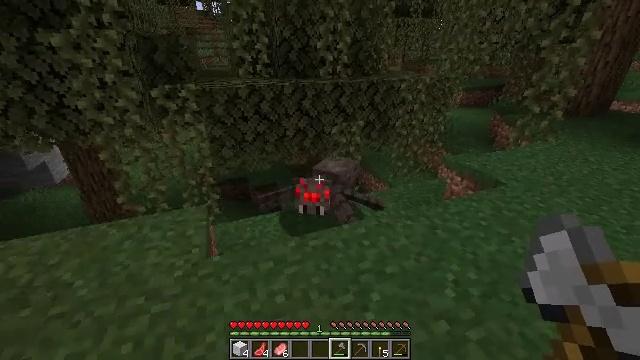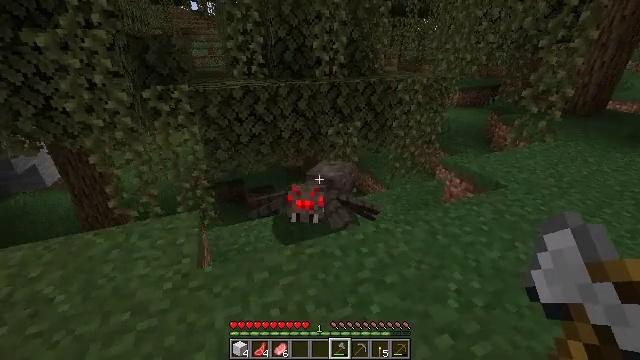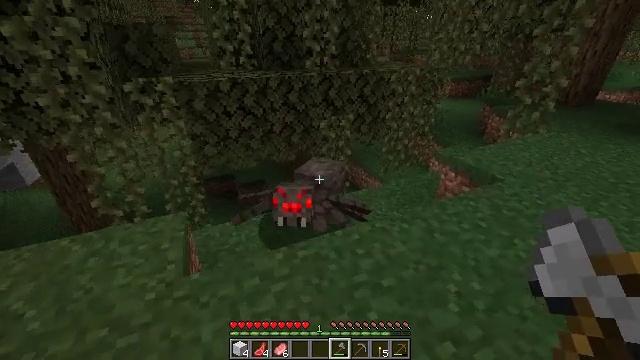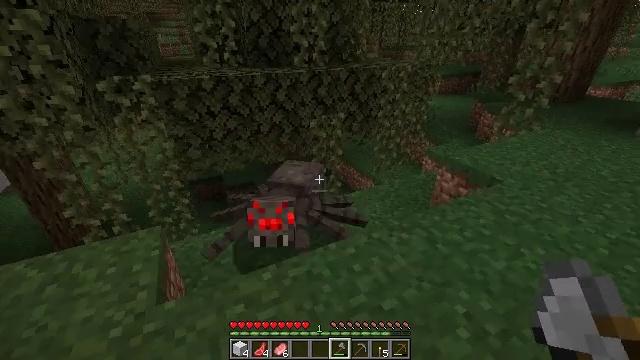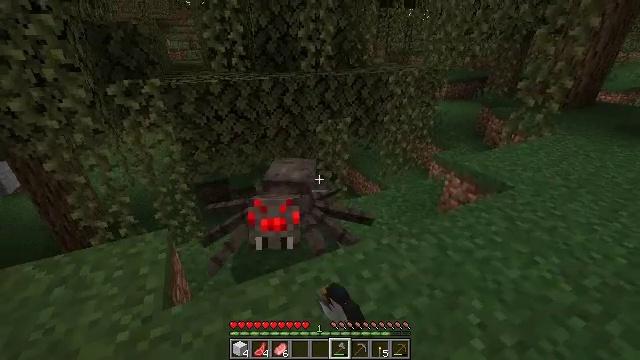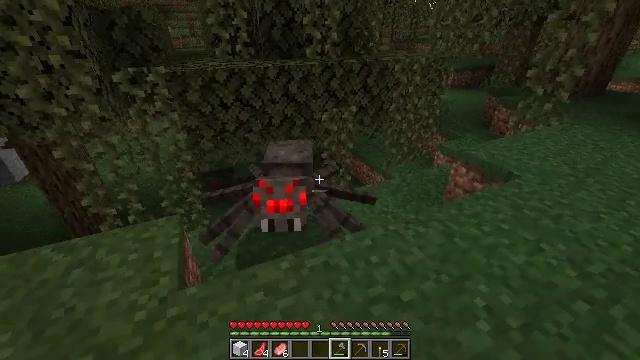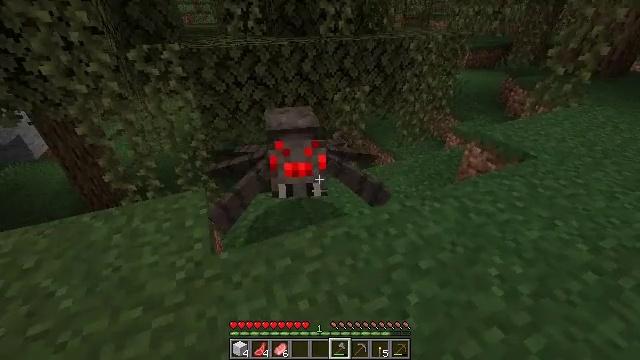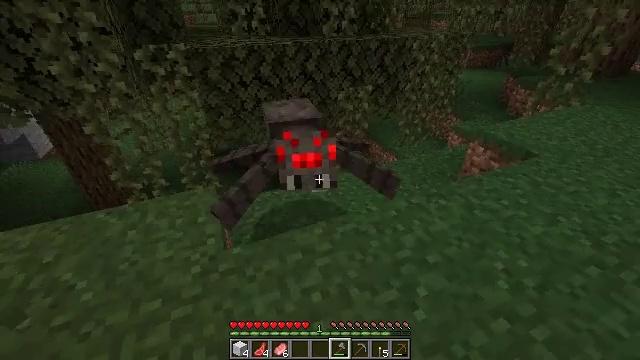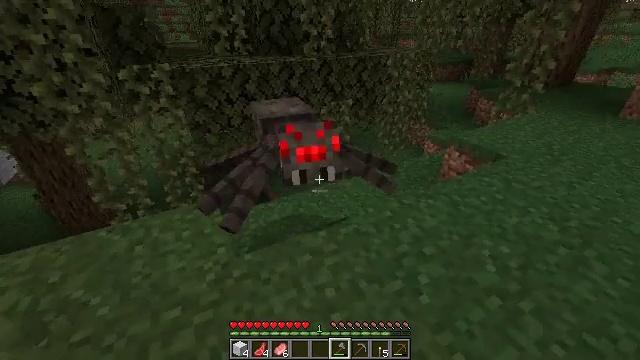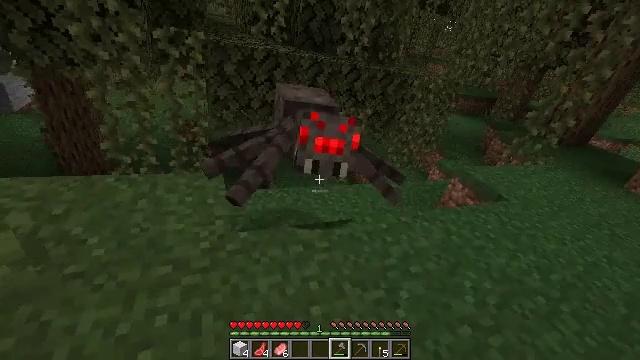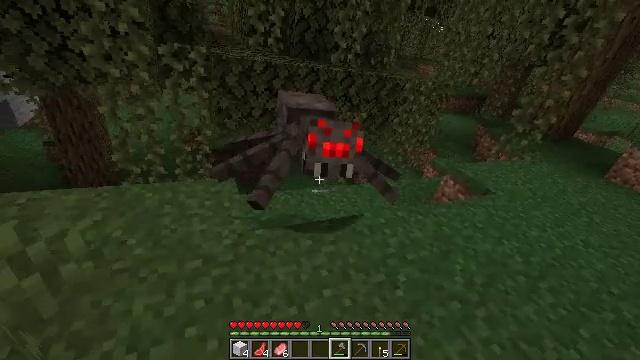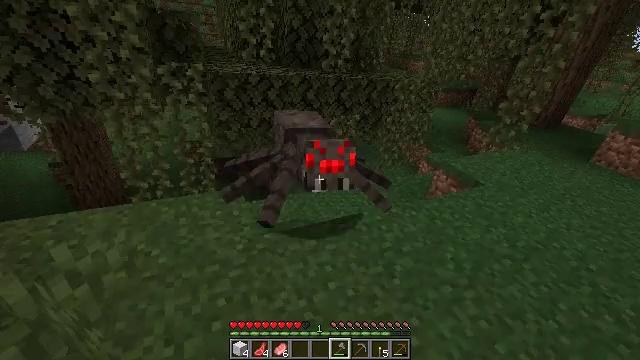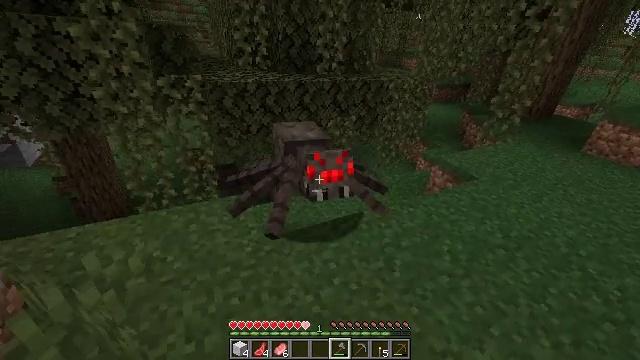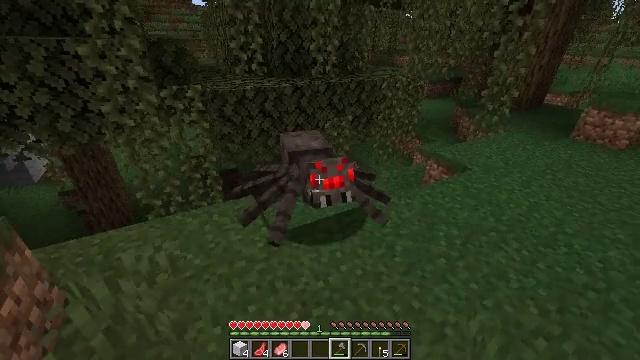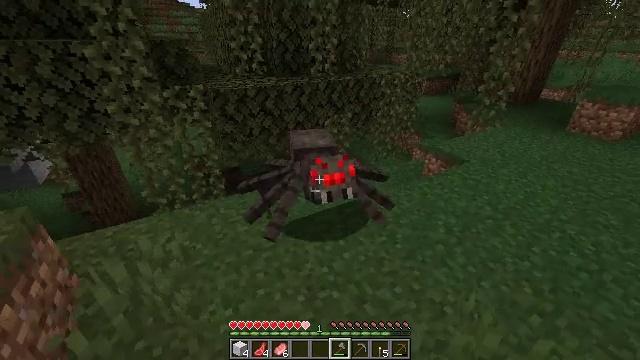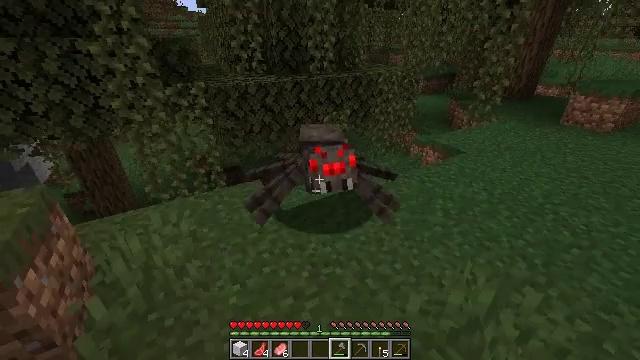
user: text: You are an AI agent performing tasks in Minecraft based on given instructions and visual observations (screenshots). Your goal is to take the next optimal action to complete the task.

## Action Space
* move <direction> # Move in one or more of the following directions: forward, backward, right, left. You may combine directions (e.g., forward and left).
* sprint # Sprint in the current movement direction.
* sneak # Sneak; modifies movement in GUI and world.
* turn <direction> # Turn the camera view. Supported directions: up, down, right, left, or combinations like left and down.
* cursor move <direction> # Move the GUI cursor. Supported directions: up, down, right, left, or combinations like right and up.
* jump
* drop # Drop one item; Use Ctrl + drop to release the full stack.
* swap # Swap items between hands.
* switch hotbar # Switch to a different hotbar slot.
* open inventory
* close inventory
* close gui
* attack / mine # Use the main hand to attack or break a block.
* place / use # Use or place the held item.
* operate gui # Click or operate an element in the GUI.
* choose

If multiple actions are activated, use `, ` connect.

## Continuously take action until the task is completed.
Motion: motion action
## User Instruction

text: Kill the spider.
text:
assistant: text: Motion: move forward
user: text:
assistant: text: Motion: move forward, turn right and down
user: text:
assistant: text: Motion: turn right, attack / mine
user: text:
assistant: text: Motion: move back and move left, turn left, attack / mine
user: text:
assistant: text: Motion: move back and move left, turn down, attack / mine
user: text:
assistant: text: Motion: move back and move left, turn left and down
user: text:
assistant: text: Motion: move back and move left
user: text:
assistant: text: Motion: move back and move left, turn right and up
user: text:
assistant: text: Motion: move back and move left
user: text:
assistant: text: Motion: move back and move left
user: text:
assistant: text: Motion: move back and move left
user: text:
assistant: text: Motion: move back and move left
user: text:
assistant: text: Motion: move back and move left
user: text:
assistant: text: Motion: move back
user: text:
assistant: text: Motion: move back
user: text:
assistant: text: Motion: move back, turn up
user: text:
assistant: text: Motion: move back
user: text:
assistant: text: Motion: move back
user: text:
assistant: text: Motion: move back
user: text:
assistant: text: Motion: turn up
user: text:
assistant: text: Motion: turn up
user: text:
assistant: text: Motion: move forward
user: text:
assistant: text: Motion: move forward
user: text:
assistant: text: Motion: move forward
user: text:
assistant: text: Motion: move forward
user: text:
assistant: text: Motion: attack / mine
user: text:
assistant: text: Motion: attack / mine
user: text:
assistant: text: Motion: move back, turn down, attack / mine
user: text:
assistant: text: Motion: move back, turn right and down
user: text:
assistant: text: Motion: move back, turn right and down